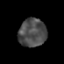
Tissue: prostate
Cell type: Endothelial cells
Senescence score: 0.2429
Nuclear area (px): 766
Mean DAPI intensity: 76.864